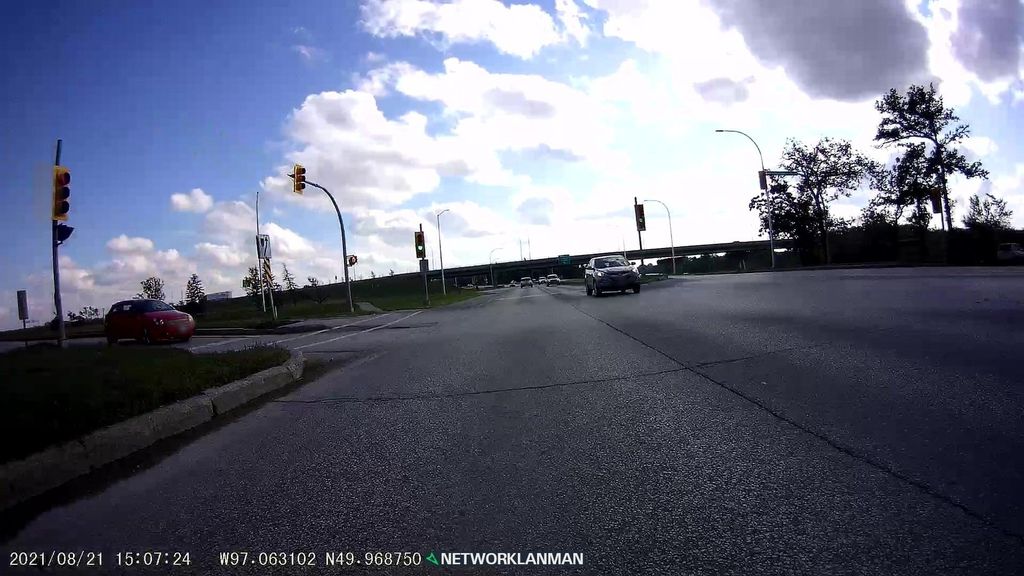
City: winnipeg